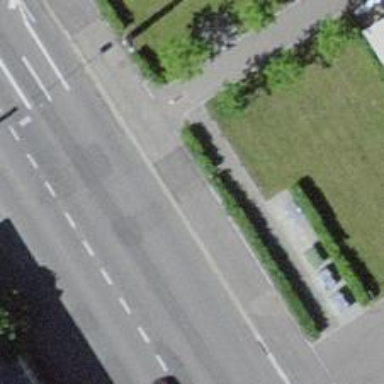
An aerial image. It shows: Bus stop with shelter. It is platform for public transport.